Field crop: tomato
Growth stage: 2
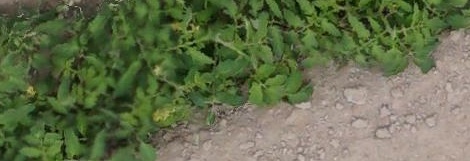
Species: tomato